Question: In monotouch, how can I write to the console which the iPhone Configuration Utility displays.
This is the console I am referring to:

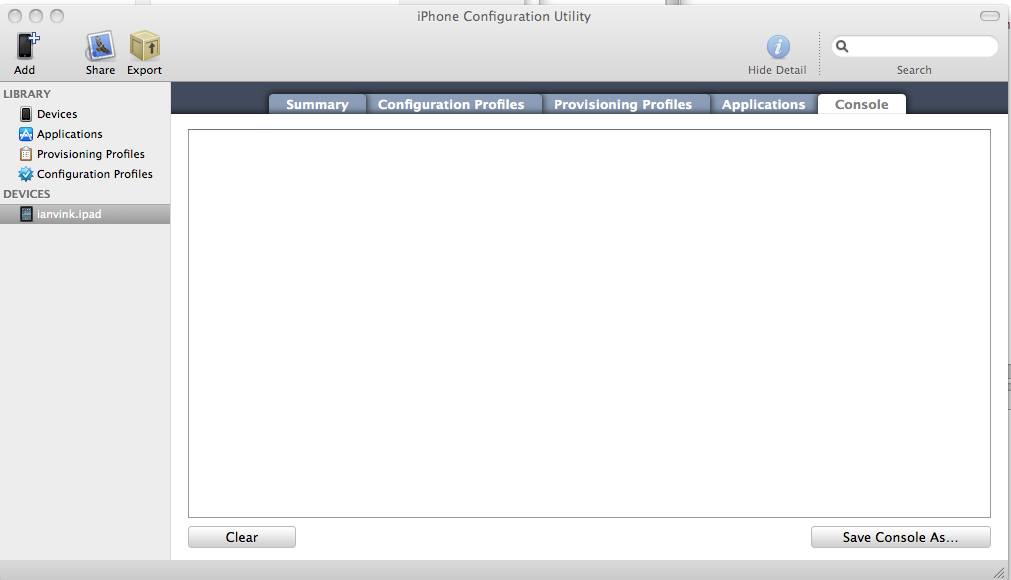
Answer: You can just use
'''
Console.WriteLine("Hello World");
'''
and with Monotouch's magic, this gets output to the console.